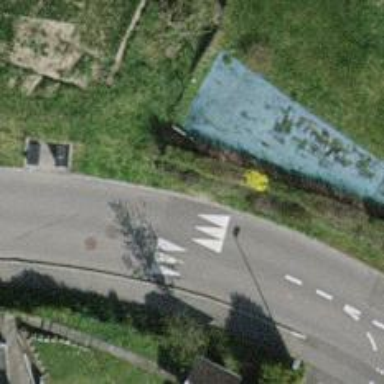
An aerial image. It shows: Asphalt road in residential area.